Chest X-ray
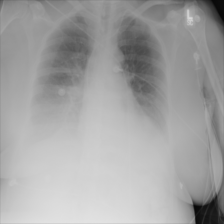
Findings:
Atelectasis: positive
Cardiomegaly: negative
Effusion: positive
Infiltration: positive
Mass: negative
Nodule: negative
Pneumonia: negative
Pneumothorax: negative
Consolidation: negative
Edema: negative
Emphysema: negative
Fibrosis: negative
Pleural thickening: negative
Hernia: negative